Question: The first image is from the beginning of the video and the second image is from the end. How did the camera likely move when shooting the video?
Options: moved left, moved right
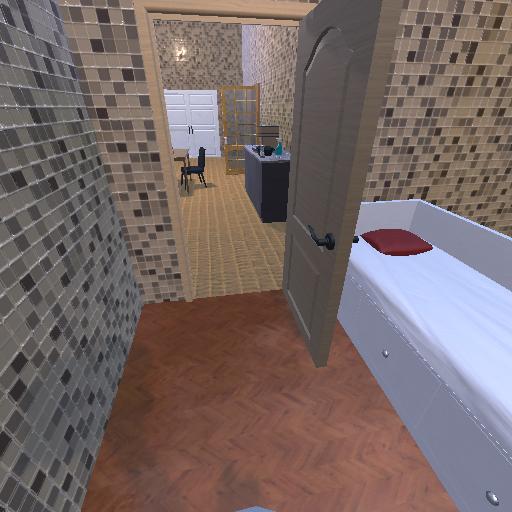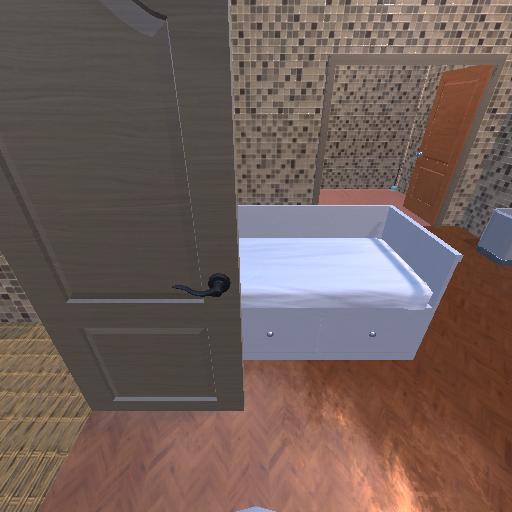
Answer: moved left